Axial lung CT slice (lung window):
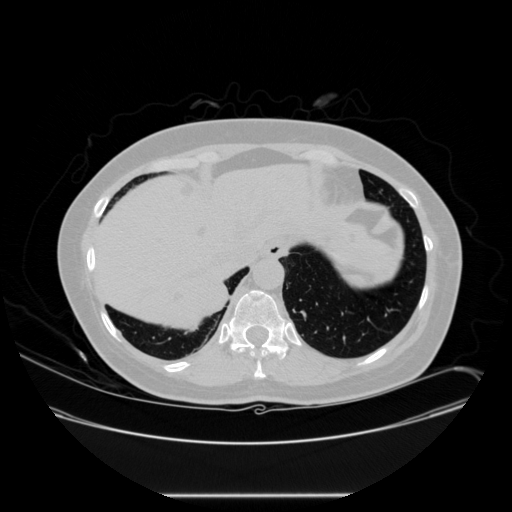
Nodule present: yes
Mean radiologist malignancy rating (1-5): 3.667